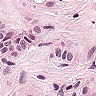
Metastatic tissue present: yes